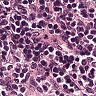
Metastatic tissue present: no